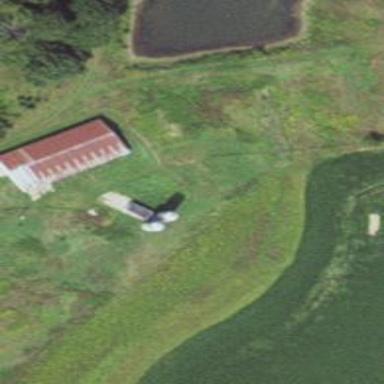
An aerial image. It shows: Silo.